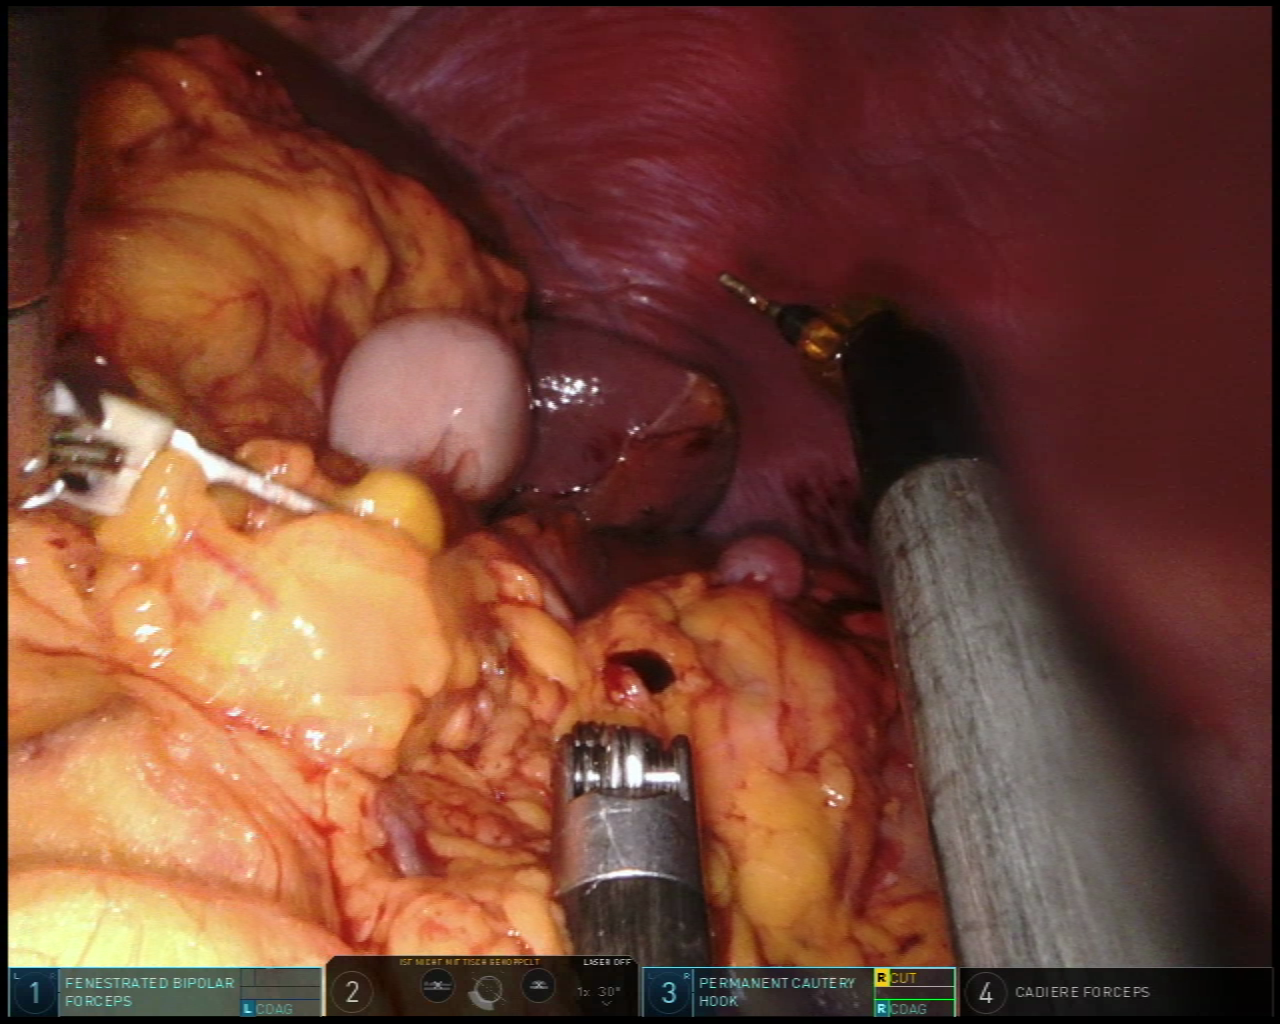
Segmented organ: abdominal_wall
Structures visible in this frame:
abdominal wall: yes
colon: no
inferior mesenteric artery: no
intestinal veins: no
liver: yes
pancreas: no
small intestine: no
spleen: yes
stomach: no
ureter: no
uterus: no
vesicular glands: no